Question: We have a pretty large website running on sitecore 7.2.
On a couple of items we noticed a certain problem.
Everytime we link a picture to the item and we save it,
the item is saved without the image.
The items are of the same template of 900 other items, so i don't think it's a template problem.
I can link the images on other items without a problem, so i can exclude these too. (i think)
When i search the logs, nothing is found. No ERROR can be found.
Can someone help me in this problem?
## EDIT
After searching in the database for the records, i found these:

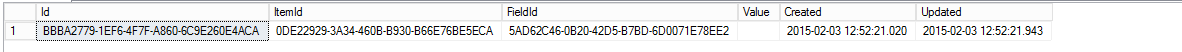
Answer: You need to get the ghost value out of Sitecore's "shared fields". For the item ID's in question, take a look at the [SharedFields] table in your "master" database.
SELECT * FROM [SharedFields] WHERE [ItemId]='your item id' AND [FieldId]='your field id'
If I am right, you will find values here. If the field is no longer shared, these should be safe to remove.
Always though, when messing directly with the database, backup etc. :)